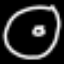
Label: donut